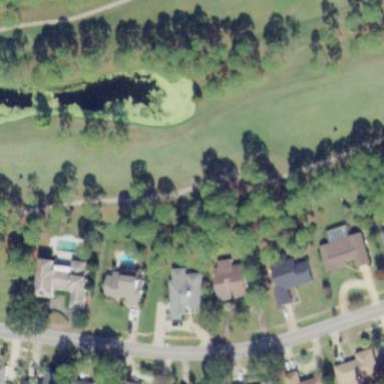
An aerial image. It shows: Grassy area designated as golf fairway.